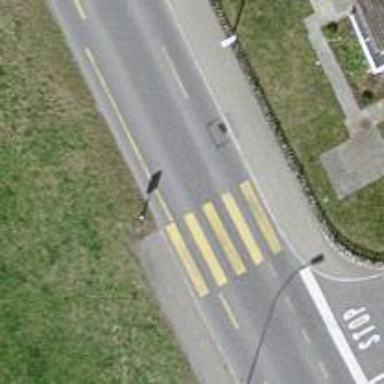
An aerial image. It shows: Tertiary road with designated cycle lane.